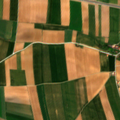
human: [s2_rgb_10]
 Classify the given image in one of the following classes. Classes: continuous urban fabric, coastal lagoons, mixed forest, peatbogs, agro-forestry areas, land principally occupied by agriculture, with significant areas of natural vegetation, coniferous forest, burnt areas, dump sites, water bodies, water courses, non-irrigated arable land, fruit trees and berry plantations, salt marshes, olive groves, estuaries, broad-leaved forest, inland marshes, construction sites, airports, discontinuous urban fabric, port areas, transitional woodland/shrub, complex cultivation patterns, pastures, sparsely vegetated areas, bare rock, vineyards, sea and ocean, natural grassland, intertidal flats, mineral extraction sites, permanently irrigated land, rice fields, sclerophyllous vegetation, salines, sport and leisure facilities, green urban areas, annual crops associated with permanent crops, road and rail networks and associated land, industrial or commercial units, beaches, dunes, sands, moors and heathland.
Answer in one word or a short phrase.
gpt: non-irrigated arable land, complex cultivation patterns